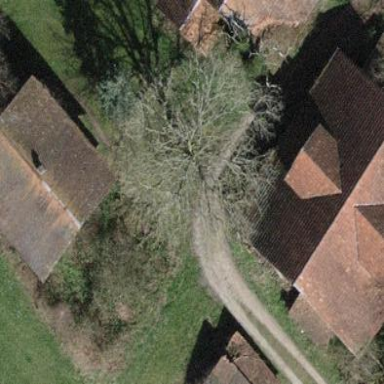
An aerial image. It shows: Farmyard area.